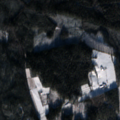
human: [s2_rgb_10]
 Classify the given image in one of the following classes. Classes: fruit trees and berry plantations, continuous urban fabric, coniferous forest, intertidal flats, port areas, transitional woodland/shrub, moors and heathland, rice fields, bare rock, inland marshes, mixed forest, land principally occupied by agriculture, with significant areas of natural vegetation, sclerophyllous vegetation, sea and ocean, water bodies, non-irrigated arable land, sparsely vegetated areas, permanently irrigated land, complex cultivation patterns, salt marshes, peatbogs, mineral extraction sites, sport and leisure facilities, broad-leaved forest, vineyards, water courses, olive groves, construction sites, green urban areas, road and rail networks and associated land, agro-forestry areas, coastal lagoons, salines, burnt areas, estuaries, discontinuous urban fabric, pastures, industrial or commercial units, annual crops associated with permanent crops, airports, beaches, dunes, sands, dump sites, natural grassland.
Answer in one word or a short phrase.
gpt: coniferous forest, mixed forest, transitional woodland/shrub